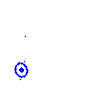
Particle: electron